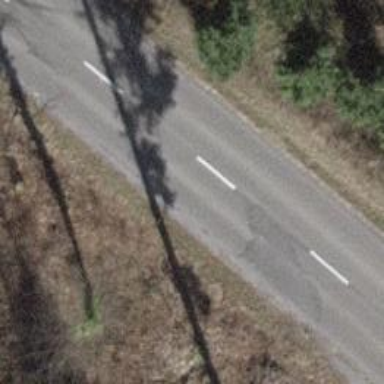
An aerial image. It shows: Tertiary road with asphalt surface.